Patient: sex M, age 57
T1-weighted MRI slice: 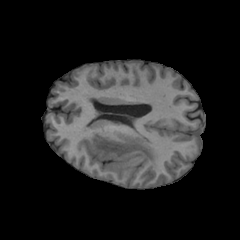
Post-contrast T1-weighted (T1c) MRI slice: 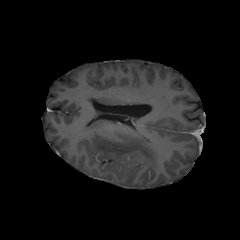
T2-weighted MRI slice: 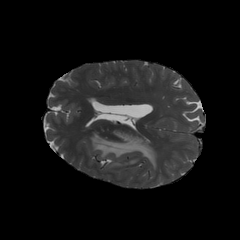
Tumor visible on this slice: yes
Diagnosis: Glioblastoma, IDH-wildtype
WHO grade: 4